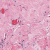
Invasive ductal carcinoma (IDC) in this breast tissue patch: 0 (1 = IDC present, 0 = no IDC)